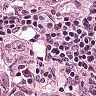
Metastatic tissue present: yes